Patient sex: M
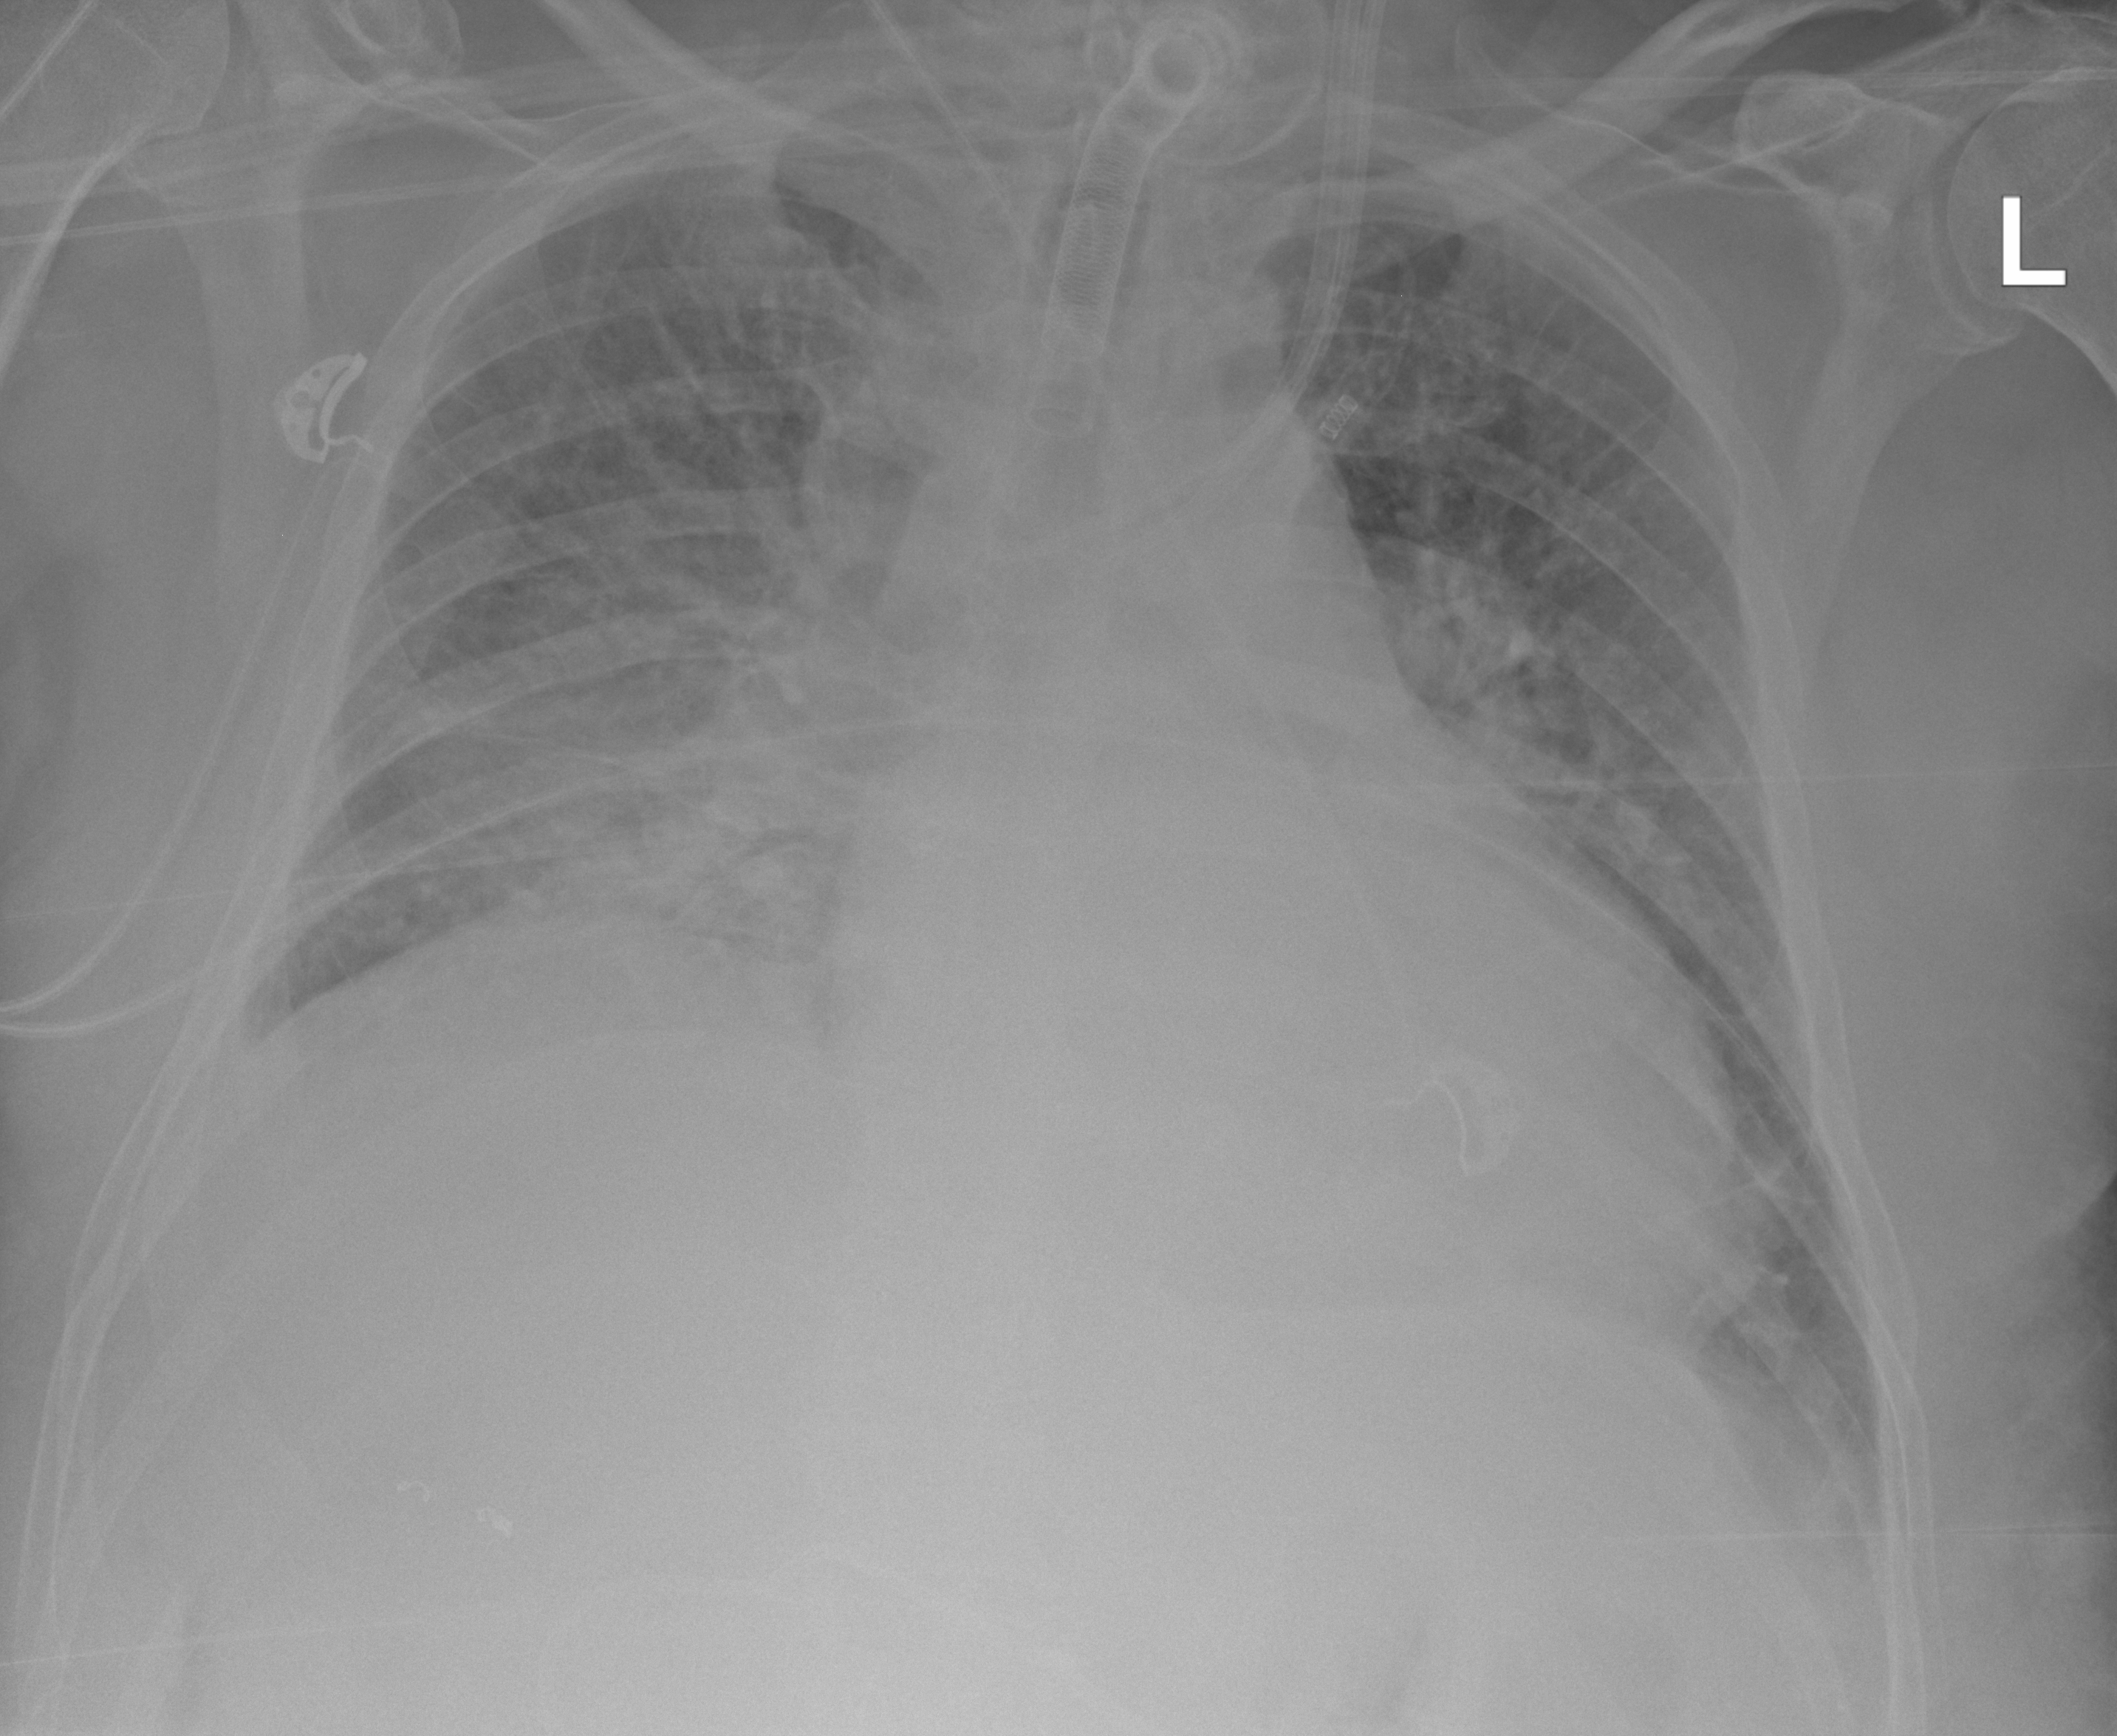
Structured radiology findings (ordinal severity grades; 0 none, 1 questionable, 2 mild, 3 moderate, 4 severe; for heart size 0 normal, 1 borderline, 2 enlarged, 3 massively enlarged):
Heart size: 2
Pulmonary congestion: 2
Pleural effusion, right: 2
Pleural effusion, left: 2
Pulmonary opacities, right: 3
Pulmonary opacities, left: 2
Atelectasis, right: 2
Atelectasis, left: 2